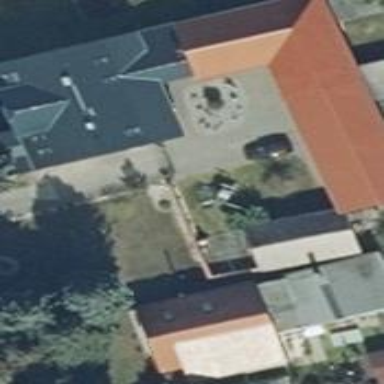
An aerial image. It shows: Detached building with half-hipped roof shape.